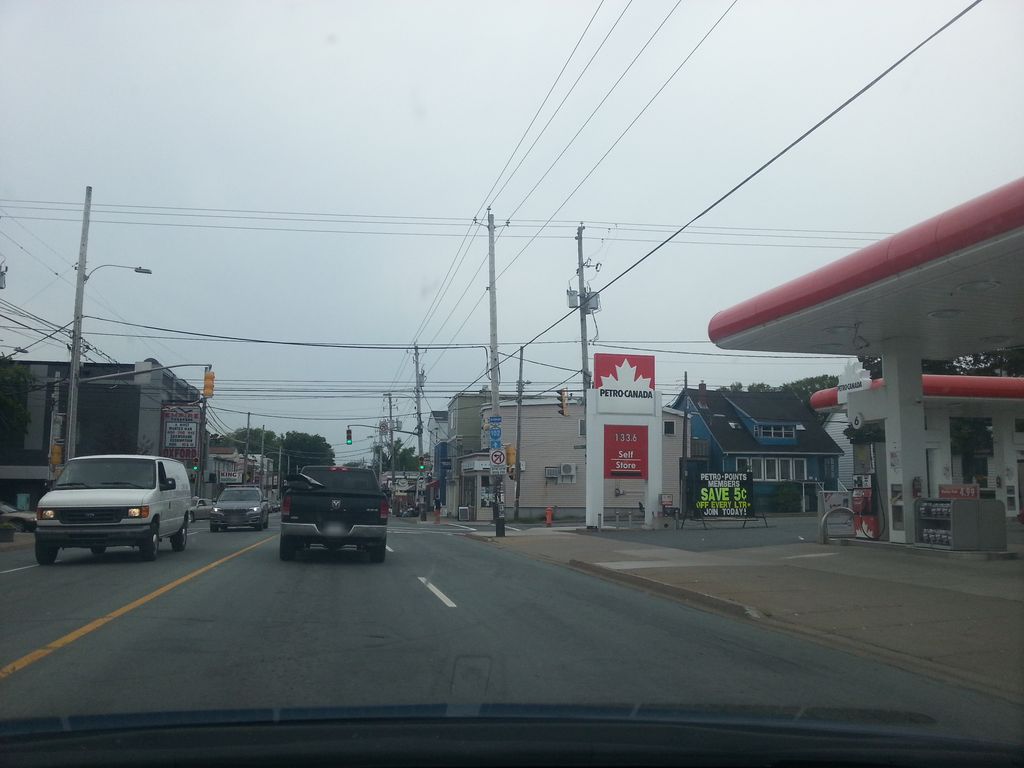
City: halifax